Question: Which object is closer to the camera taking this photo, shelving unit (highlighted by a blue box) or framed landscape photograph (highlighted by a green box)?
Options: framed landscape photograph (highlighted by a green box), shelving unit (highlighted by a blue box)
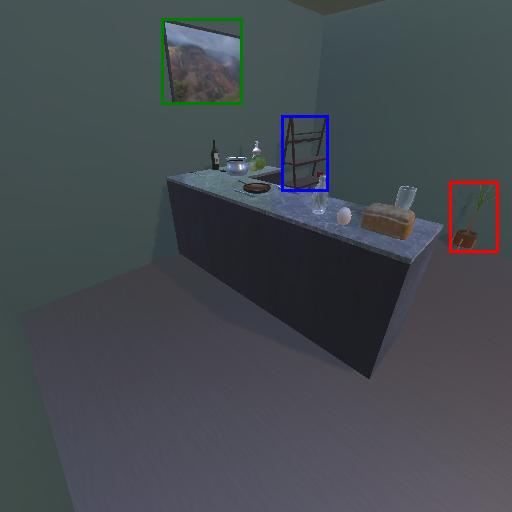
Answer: framed landscape photograph (highlighted by a green box)